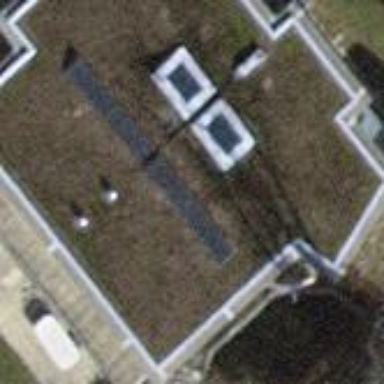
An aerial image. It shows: Terrace building.